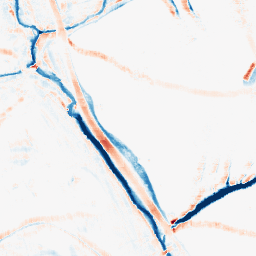
Category: morphological
Decomposition family: morphological_square
Decomposition parameters: operation: average
size: 10
Upsampling method: regularized
Upsampling parameters: scale: 4
lambda_reg: 0.01
Upsampling scale: 4